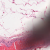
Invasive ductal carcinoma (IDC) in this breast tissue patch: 0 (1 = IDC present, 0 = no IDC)